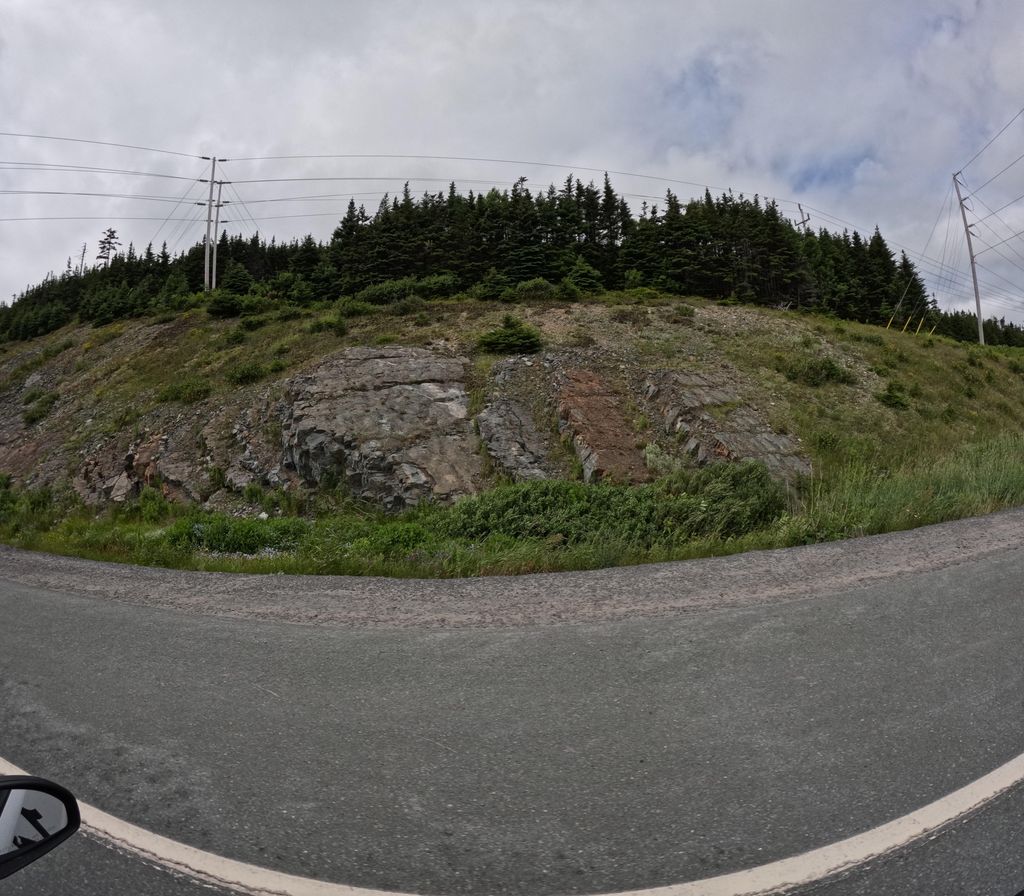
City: st_johns